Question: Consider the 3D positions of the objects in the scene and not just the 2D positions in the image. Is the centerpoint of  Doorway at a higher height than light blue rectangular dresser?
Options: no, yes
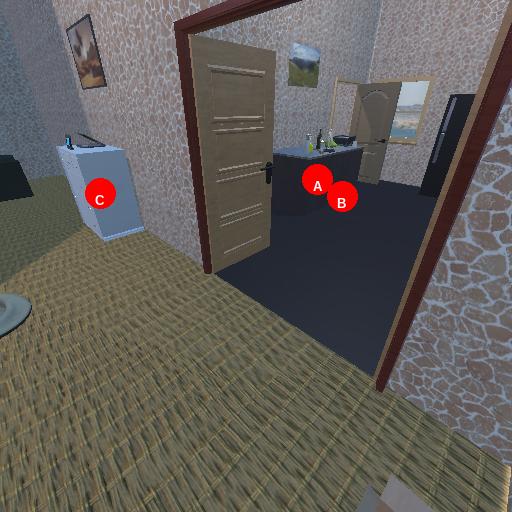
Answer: no